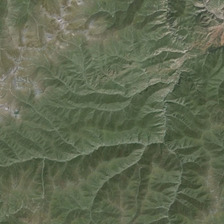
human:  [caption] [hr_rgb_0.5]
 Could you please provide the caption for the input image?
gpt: it is a piece of green mountain .

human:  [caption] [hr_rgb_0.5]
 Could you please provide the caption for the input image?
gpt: it is a piece of green mountain .

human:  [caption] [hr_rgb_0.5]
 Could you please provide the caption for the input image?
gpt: it is a piece of green mountain .

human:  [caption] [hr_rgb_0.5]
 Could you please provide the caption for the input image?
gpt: it is a piece of green mountain .

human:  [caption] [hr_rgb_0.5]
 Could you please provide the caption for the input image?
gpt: it is a piece of green mountain .